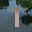
Label: 1